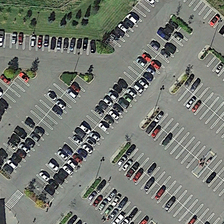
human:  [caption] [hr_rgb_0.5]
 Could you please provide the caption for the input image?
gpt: many tall trees were planted around the parking lot .

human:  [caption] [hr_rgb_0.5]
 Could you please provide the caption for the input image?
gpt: a lot of cars parked in the parking lot .

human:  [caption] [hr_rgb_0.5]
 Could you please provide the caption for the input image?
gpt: many tall trees were planted around the parking lot .

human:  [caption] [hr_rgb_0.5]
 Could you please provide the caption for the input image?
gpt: a lot of cars parked in the parking lot .

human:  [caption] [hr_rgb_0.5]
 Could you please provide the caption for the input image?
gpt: many tall trees were planted around the parking lot .